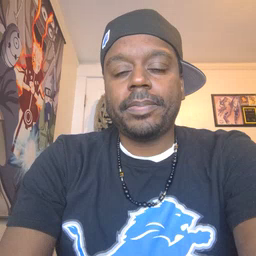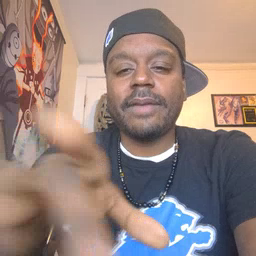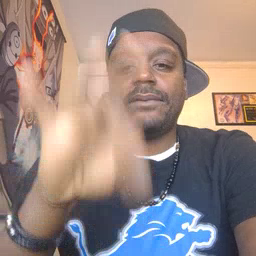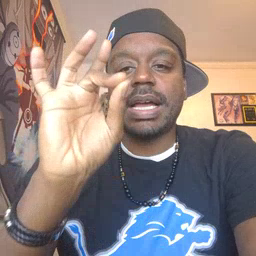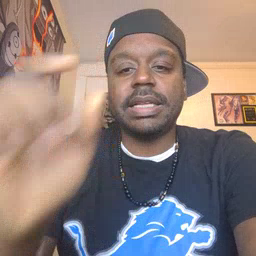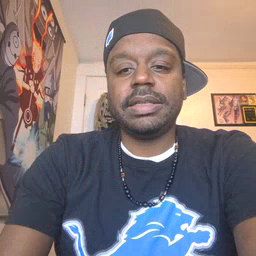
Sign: find